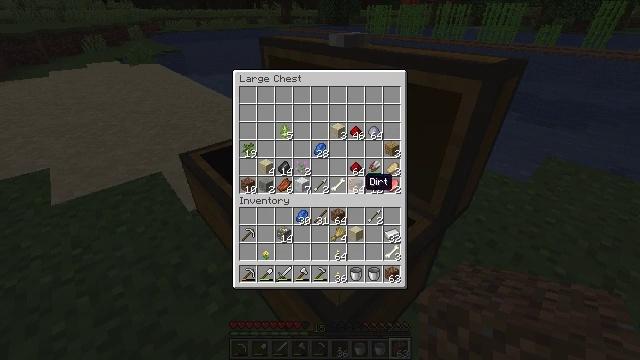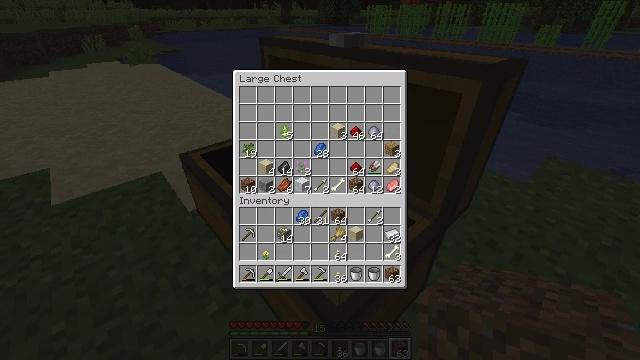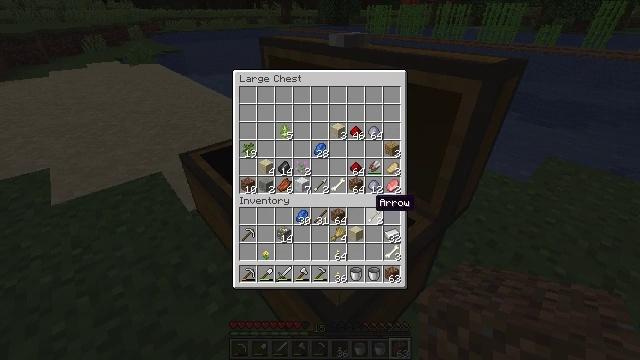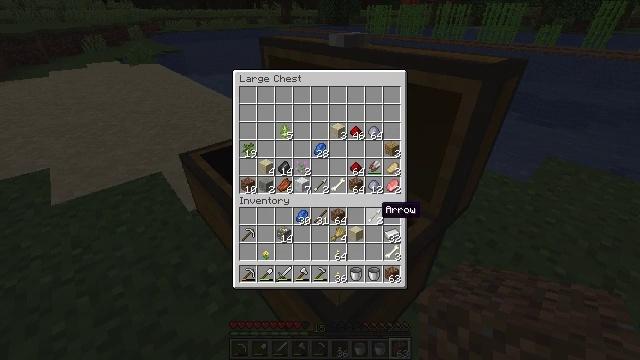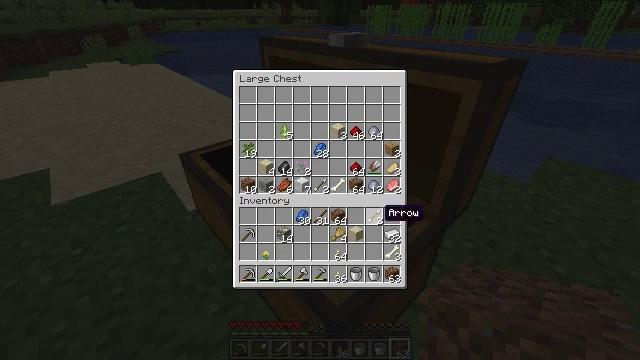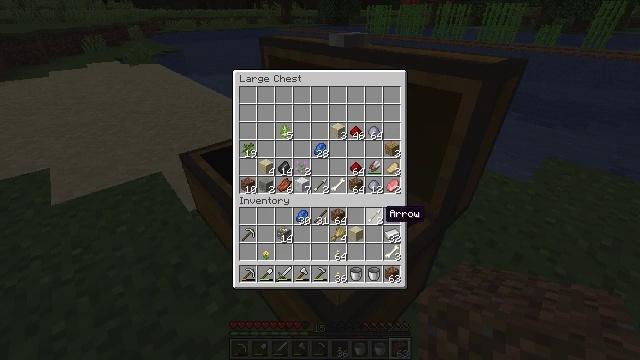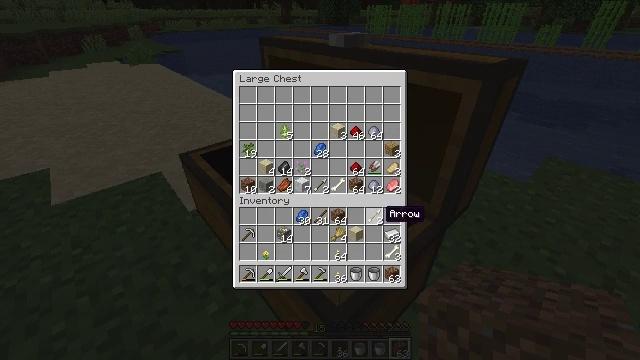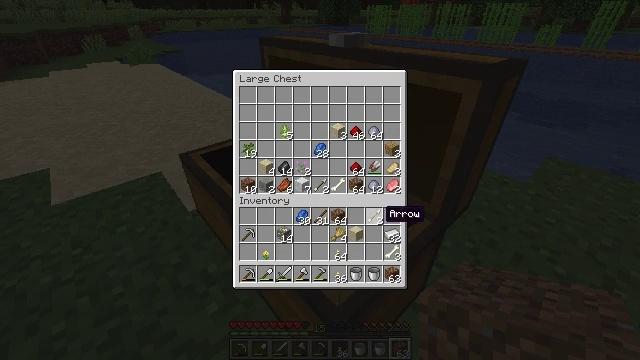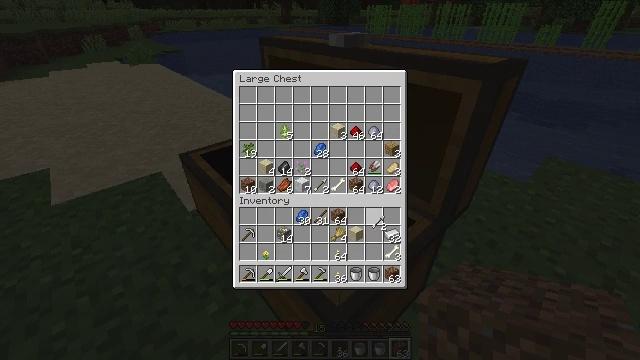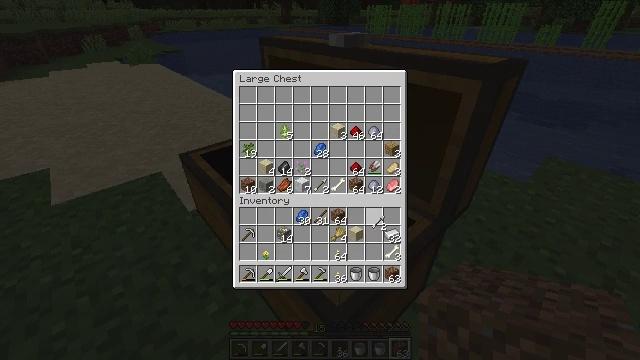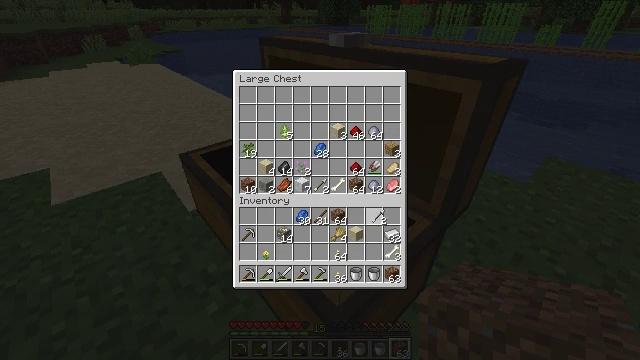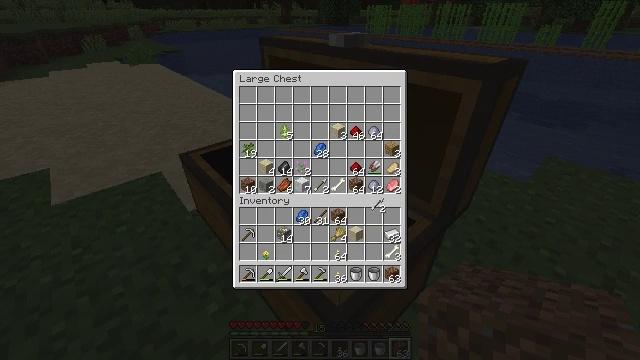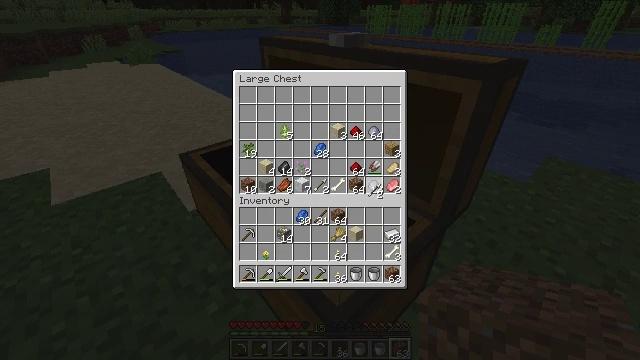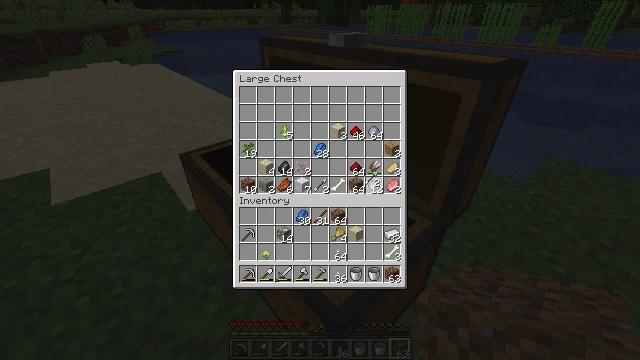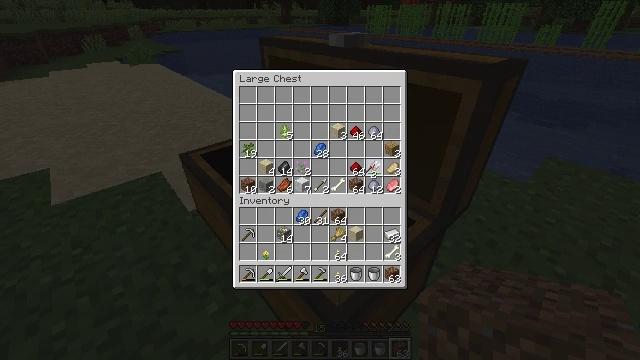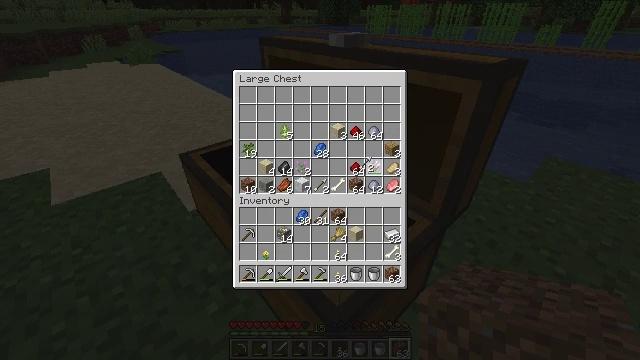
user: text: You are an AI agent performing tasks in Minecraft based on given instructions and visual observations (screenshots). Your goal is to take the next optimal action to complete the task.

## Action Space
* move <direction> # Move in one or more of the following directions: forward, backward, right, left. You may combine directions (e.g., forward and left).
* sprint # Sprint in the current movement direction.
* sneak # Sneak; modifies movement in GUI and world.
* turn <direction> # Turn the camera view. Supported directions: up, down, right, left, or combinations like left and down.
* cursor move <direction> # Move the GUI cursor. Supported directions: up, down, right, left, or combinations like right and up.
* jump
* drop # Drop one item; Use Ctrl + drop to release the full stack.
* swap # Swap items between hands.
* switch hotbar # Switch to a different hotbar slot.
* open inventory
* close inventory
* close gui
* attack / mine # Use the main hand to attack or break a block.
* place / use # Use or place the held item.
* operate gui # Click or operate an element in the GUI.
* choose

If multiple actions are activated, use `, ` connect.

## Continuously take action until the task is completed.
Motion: motion action
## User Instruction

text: Mine the sugar cane near rivers.
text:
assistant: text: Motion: cursor move down
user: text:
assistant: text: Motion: cursor move down
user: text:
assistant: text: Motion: no_op
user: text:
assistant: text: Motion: no_op
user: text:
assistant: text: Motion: no_op
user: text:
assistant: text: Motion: no_op
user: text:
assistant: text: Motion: no_op
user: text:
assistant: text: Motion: operate gui
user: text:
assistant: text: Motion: operate gui
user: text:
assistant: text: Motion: operate gui
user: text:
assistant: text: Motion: cursor move up
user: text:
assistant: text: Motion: cursor move up
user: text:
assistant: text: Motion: cursor move up
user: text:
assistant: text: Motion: cursor move up
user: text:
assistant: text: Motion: no_op
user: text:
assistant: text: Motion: no_op
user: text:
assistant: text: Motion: no_op
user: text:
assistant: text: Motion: no_op
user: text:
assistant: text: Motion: no_op
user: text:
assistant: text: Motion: no_op
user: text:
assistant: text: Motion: no_op
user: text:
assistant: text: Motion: no_op
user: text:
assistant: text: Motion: operate gui
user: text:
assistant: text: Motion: operate gui
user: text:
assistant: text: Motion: operate gui
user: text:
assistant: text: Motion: no_op
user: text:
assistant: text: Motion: no_op
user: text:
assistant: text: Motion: no_op
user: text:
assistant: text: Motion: no_op
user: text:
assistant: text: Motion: cursor move down